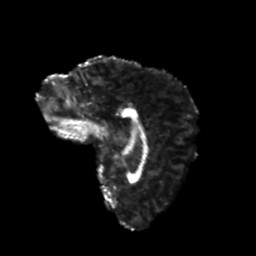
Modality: FA
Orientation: sagittal
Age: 22
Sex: female
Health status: healthy
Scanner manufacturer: philips
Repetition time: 7.393 s
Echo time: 0.08599 s